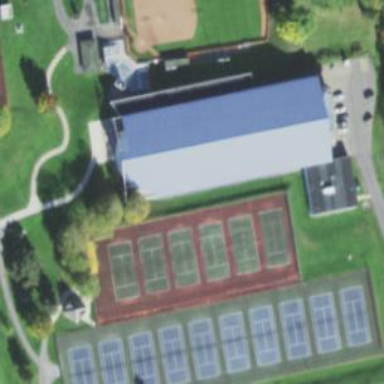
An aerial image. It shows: Sports centre featuring tennis facilities.